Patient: sex M, age 28
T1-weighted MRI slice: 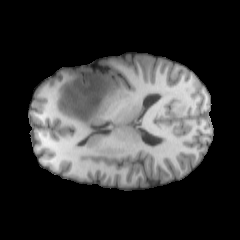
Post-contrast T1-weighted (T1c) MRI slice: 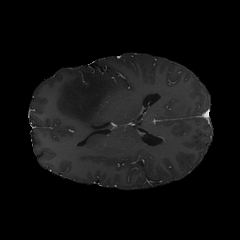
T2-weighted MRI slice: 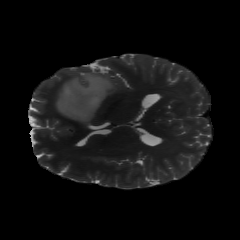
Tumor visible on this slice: yes
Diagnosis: Astrocytoma, IDH-mutant
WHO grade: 2